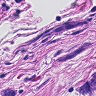
Metastatic tissue present: yes